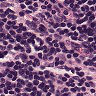
Metastatic tissue present: no